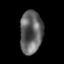
Tissue: lung
Cell type: Others
Senescence score: 0.2219
Nuclear area (px): 951
Mean DAPI intensity: 97.86